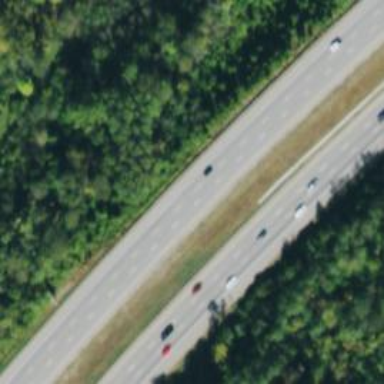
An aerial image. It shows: Motorway.